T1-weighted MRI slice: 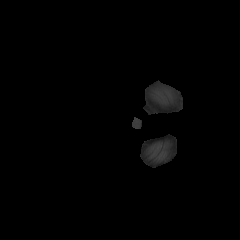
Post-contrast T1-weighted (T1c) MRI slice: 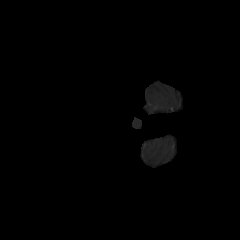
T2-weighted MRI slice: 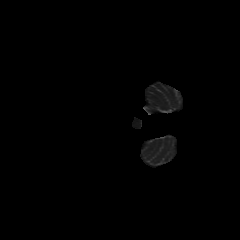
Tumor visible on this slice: no